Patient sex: M
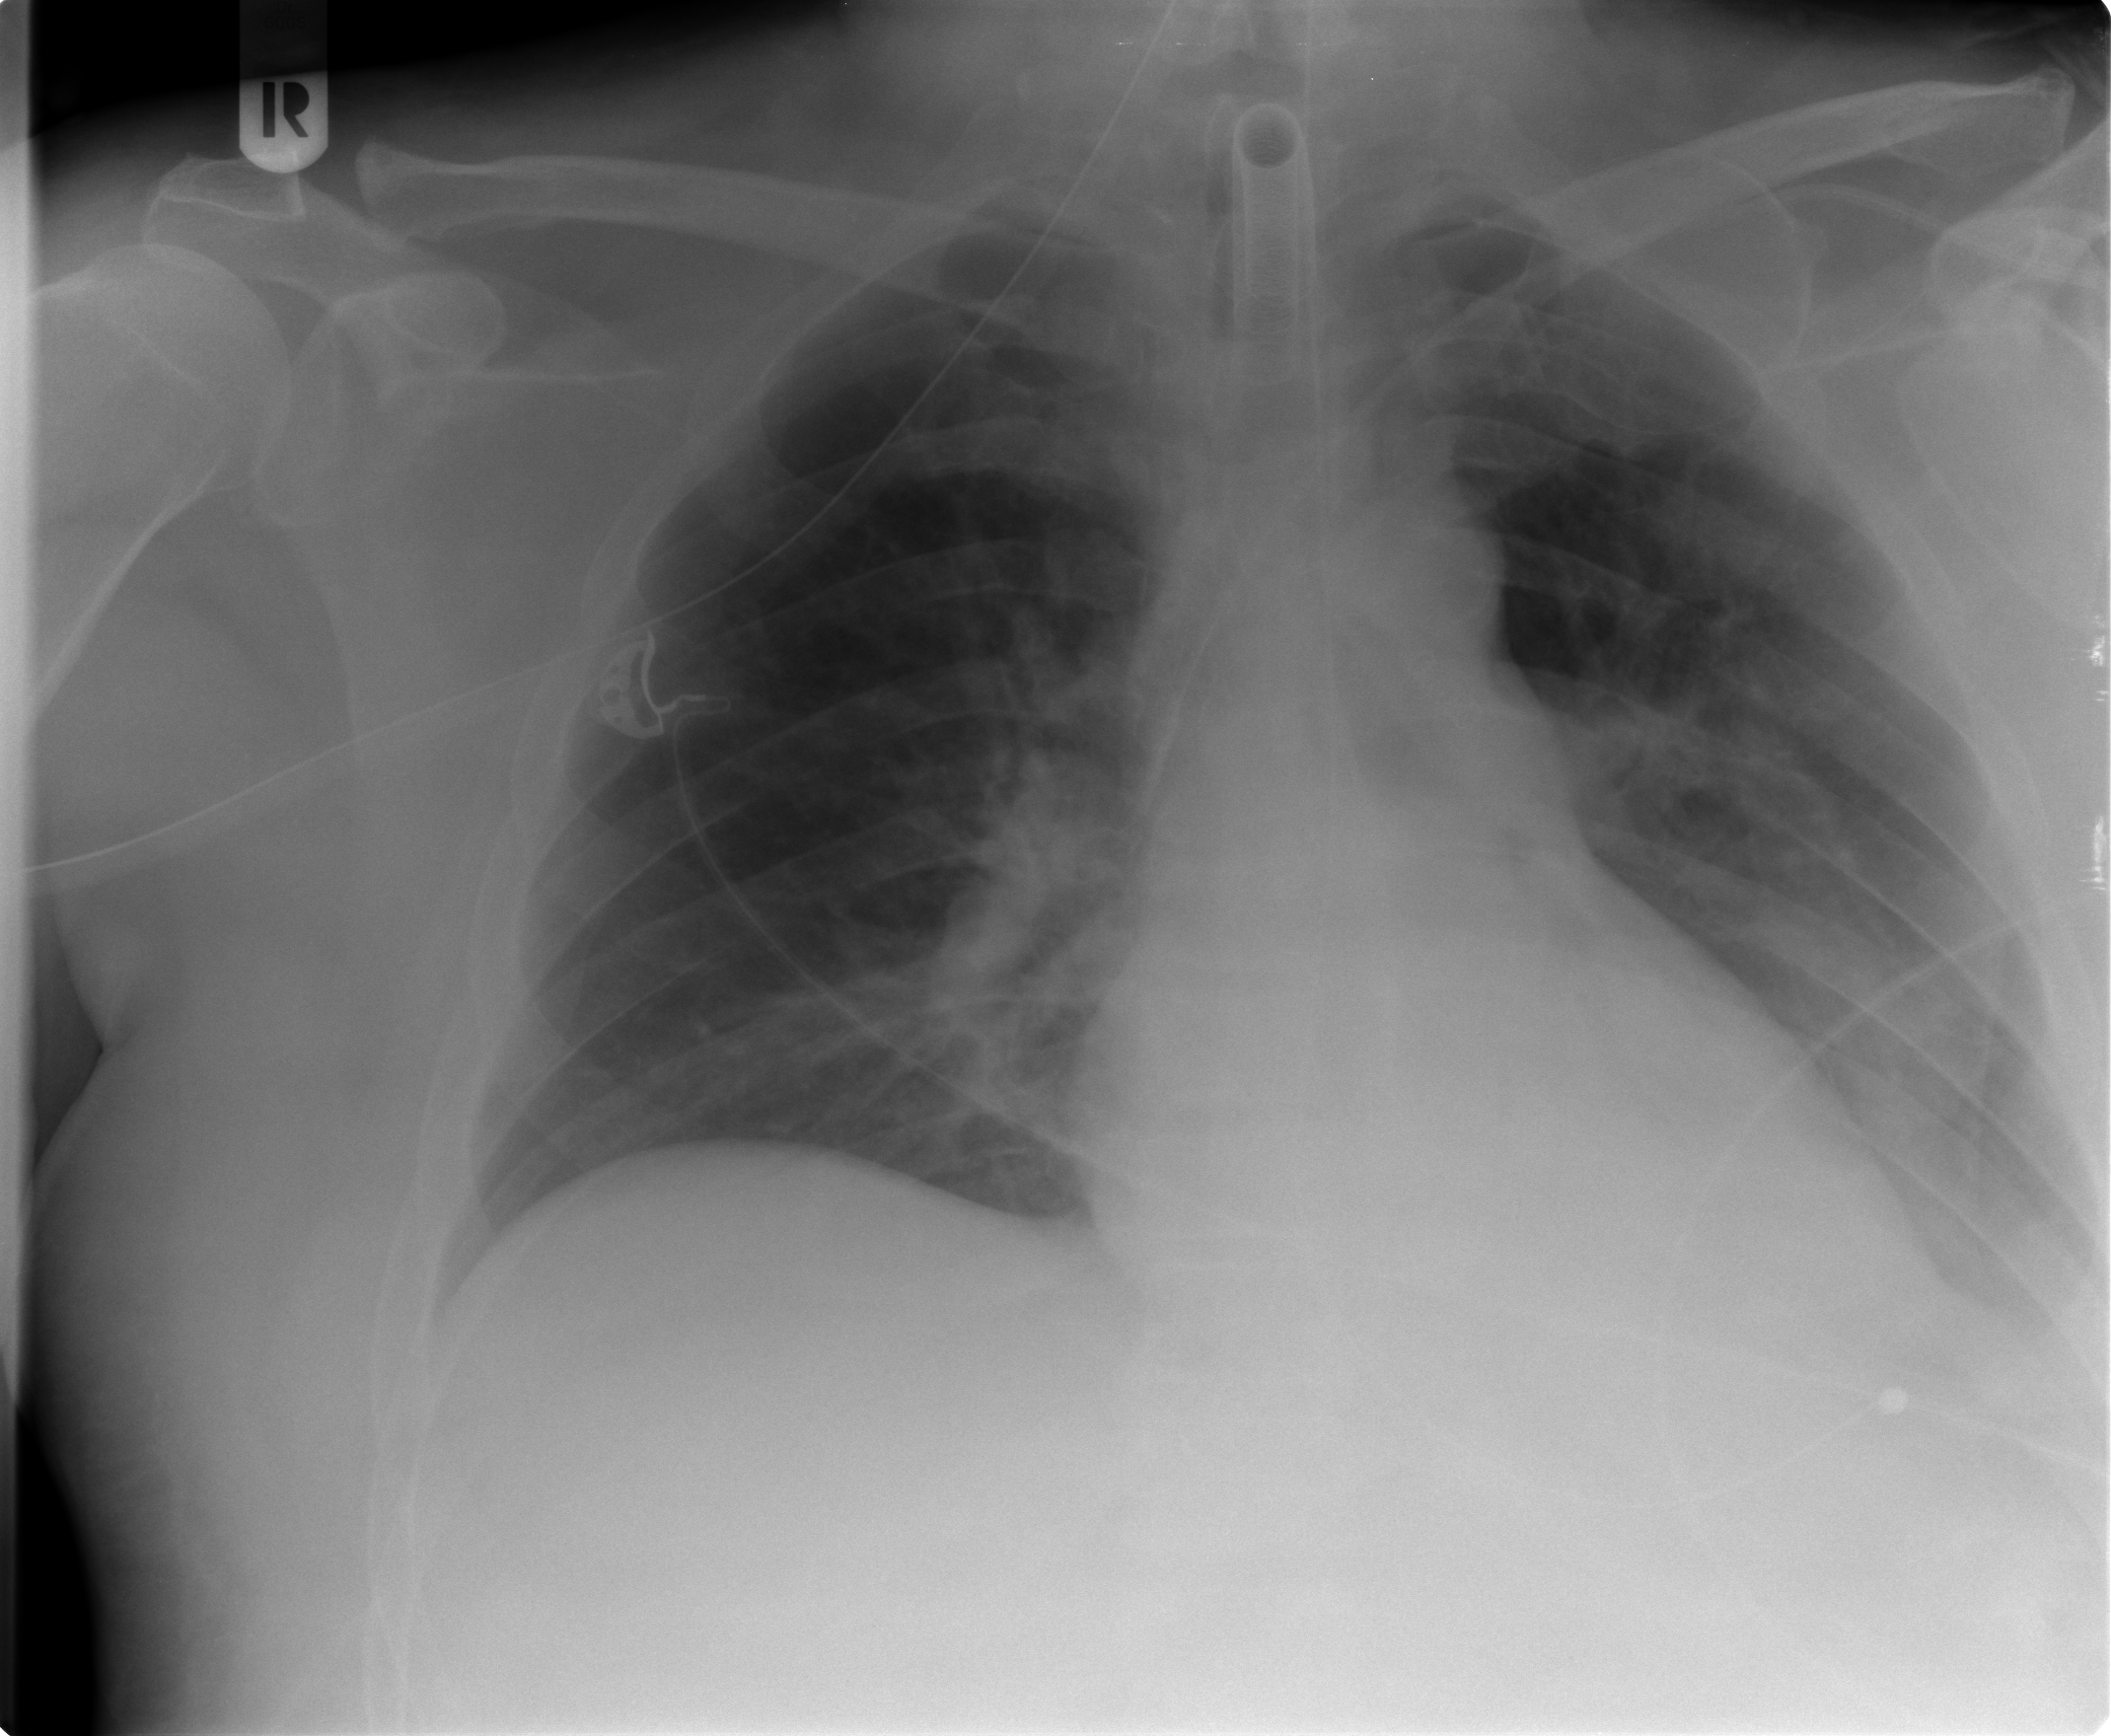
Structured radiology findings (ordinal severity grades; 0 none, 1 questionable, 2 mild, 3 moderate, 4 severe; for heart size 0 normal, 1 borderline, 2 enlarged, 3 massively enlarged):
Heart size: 1
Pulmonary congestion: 1
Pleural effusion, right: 0
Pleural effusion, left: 2
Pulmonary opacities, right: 0
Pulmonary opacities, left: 1
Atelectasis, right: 2
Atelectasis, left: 2